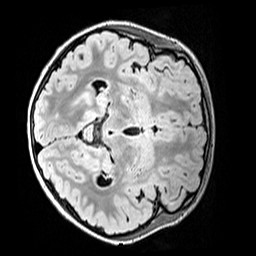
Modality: FLAIR
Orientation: axial
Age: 9
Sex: female
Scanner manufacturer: siemens
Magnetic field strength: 3 T
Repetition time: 5 s
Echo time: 0.388 s